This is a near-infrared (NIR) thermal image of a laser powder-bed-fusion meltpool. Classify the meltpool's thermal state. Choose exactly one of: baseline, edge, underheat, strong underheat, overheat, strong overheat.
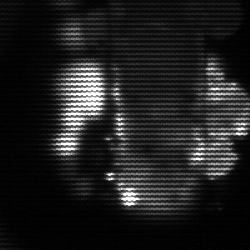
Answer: strong underheat